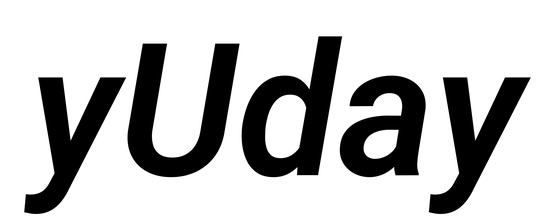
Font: Roboto-Italic_SemiBold_Italic